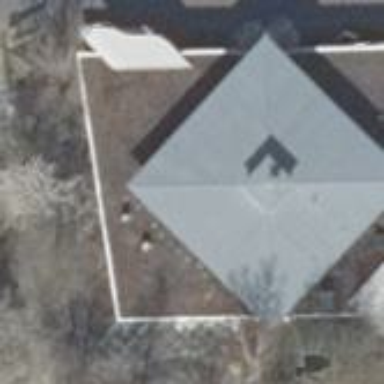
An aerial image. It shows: Detached building with grey pyramidal roof.